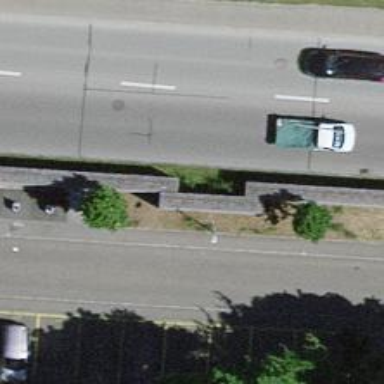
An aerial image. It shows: Noise barrier wall.